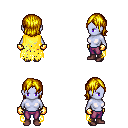
a pixel art fantasy rpg character, female body template, dark elf, purple skin, yellow tattered cape, magenta pants, blonde long bangs hairstyle, gold gloves, maroon shoes, four views (front, back, left, right), 2x2 character sprite sheet, small pixel art, hard edges, no anti-aliasing